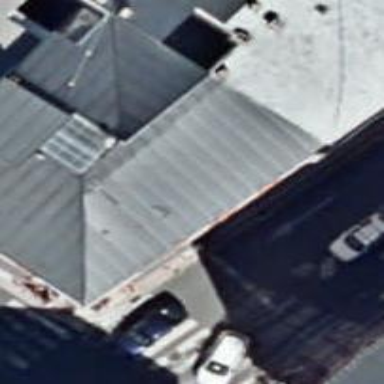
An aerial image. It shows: Restaurant.